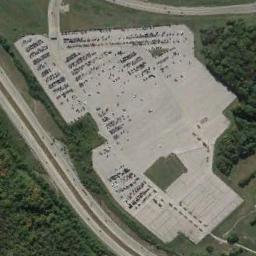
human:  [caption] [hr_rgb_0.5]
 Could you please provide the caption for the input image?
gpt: Numerous cars of different styles are on the parking lot .

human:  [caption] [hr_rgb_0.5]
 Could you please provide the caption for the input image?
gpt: The parking lot is next to the grass and some trees .

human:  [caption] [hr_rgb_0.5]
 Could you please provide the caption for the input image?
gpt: There is a white building by the parking lot .

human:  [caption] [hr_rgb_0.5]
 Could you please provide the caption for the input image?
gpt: The parking lot has lots of parked cars but lots of parking spaces are still empty .

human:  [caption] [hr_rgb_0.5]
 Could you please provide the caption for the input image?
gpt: There are green trees and meadows around the parking lot with many cars .